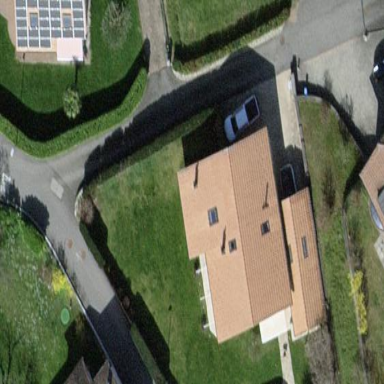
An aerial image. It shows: Residential building with gabled roof.